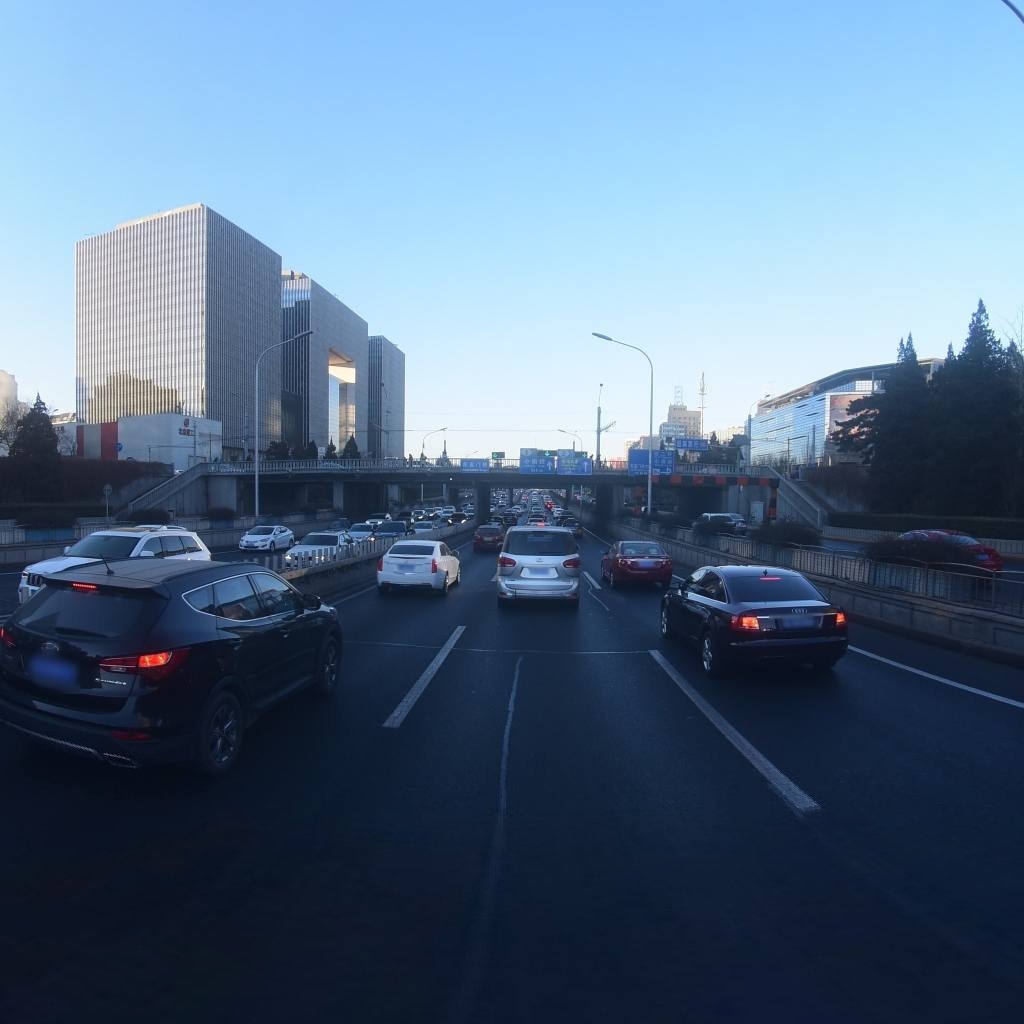
Region: Dongcheng
Road damage annotations: longitudinal patch, transverse patch, longitudinal patch